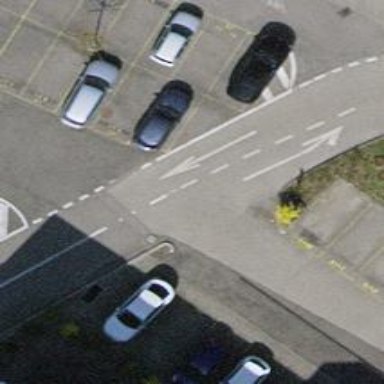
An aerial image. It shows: Road serving as parking aisle.